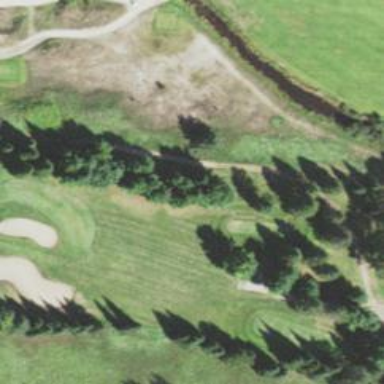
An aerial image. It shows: Path for both road and golf.